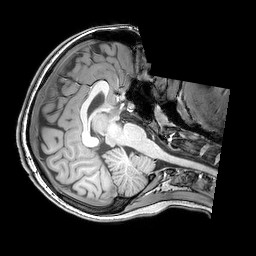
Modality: T1w
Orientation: axial